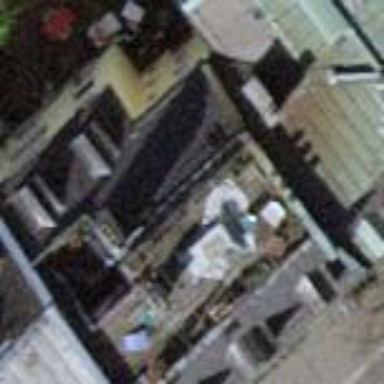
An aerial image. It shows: Building with half-hipped roof shape.